Field crop: tomato
Growth stage: 2
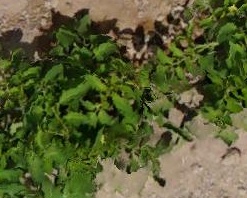
Species: tomato